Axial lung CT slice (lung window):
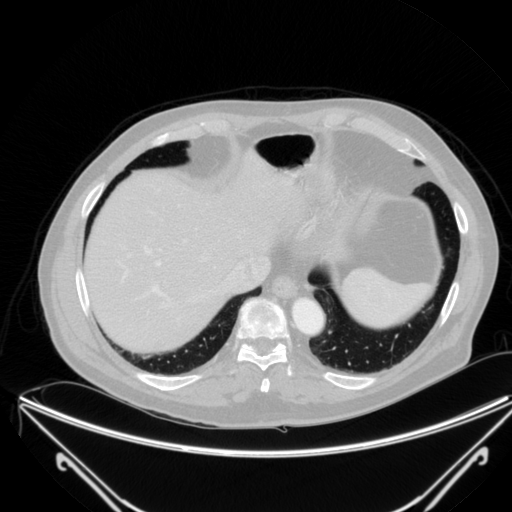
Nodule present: no